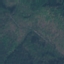
Land use / land cover: Forest